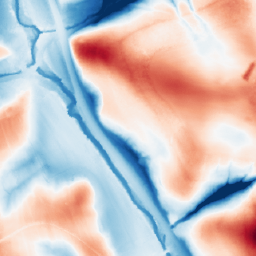
Category: edge_preserving
Decomposition family: guided
Decomposition parameters: radius: 32
eps: 0.01
Upsampling method: area
Upsampling parameters: scale: 2
Upsampling scale: 2